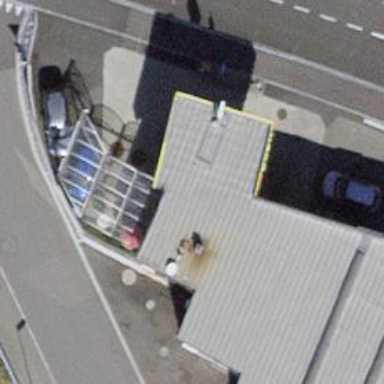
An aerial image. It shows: Kiosk selling fuel.